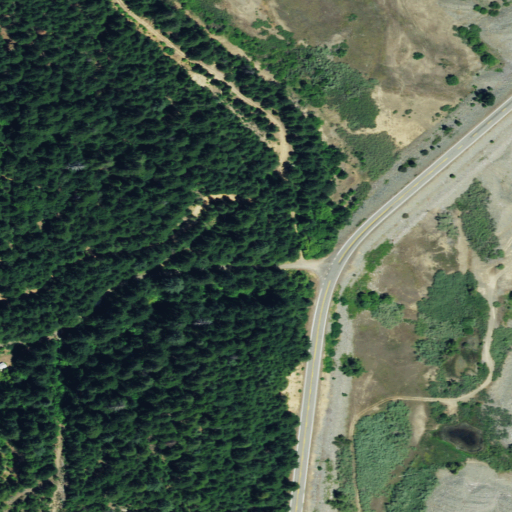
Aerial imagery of valley in California named Enright Gulch containing evergreen forest, shrub, grassland, low intensity development, open development, medium intensity development, herbaceous wetlands, woody wetlands, and high intensity development